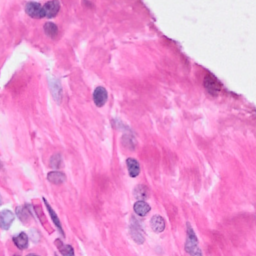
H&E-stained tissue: Breast